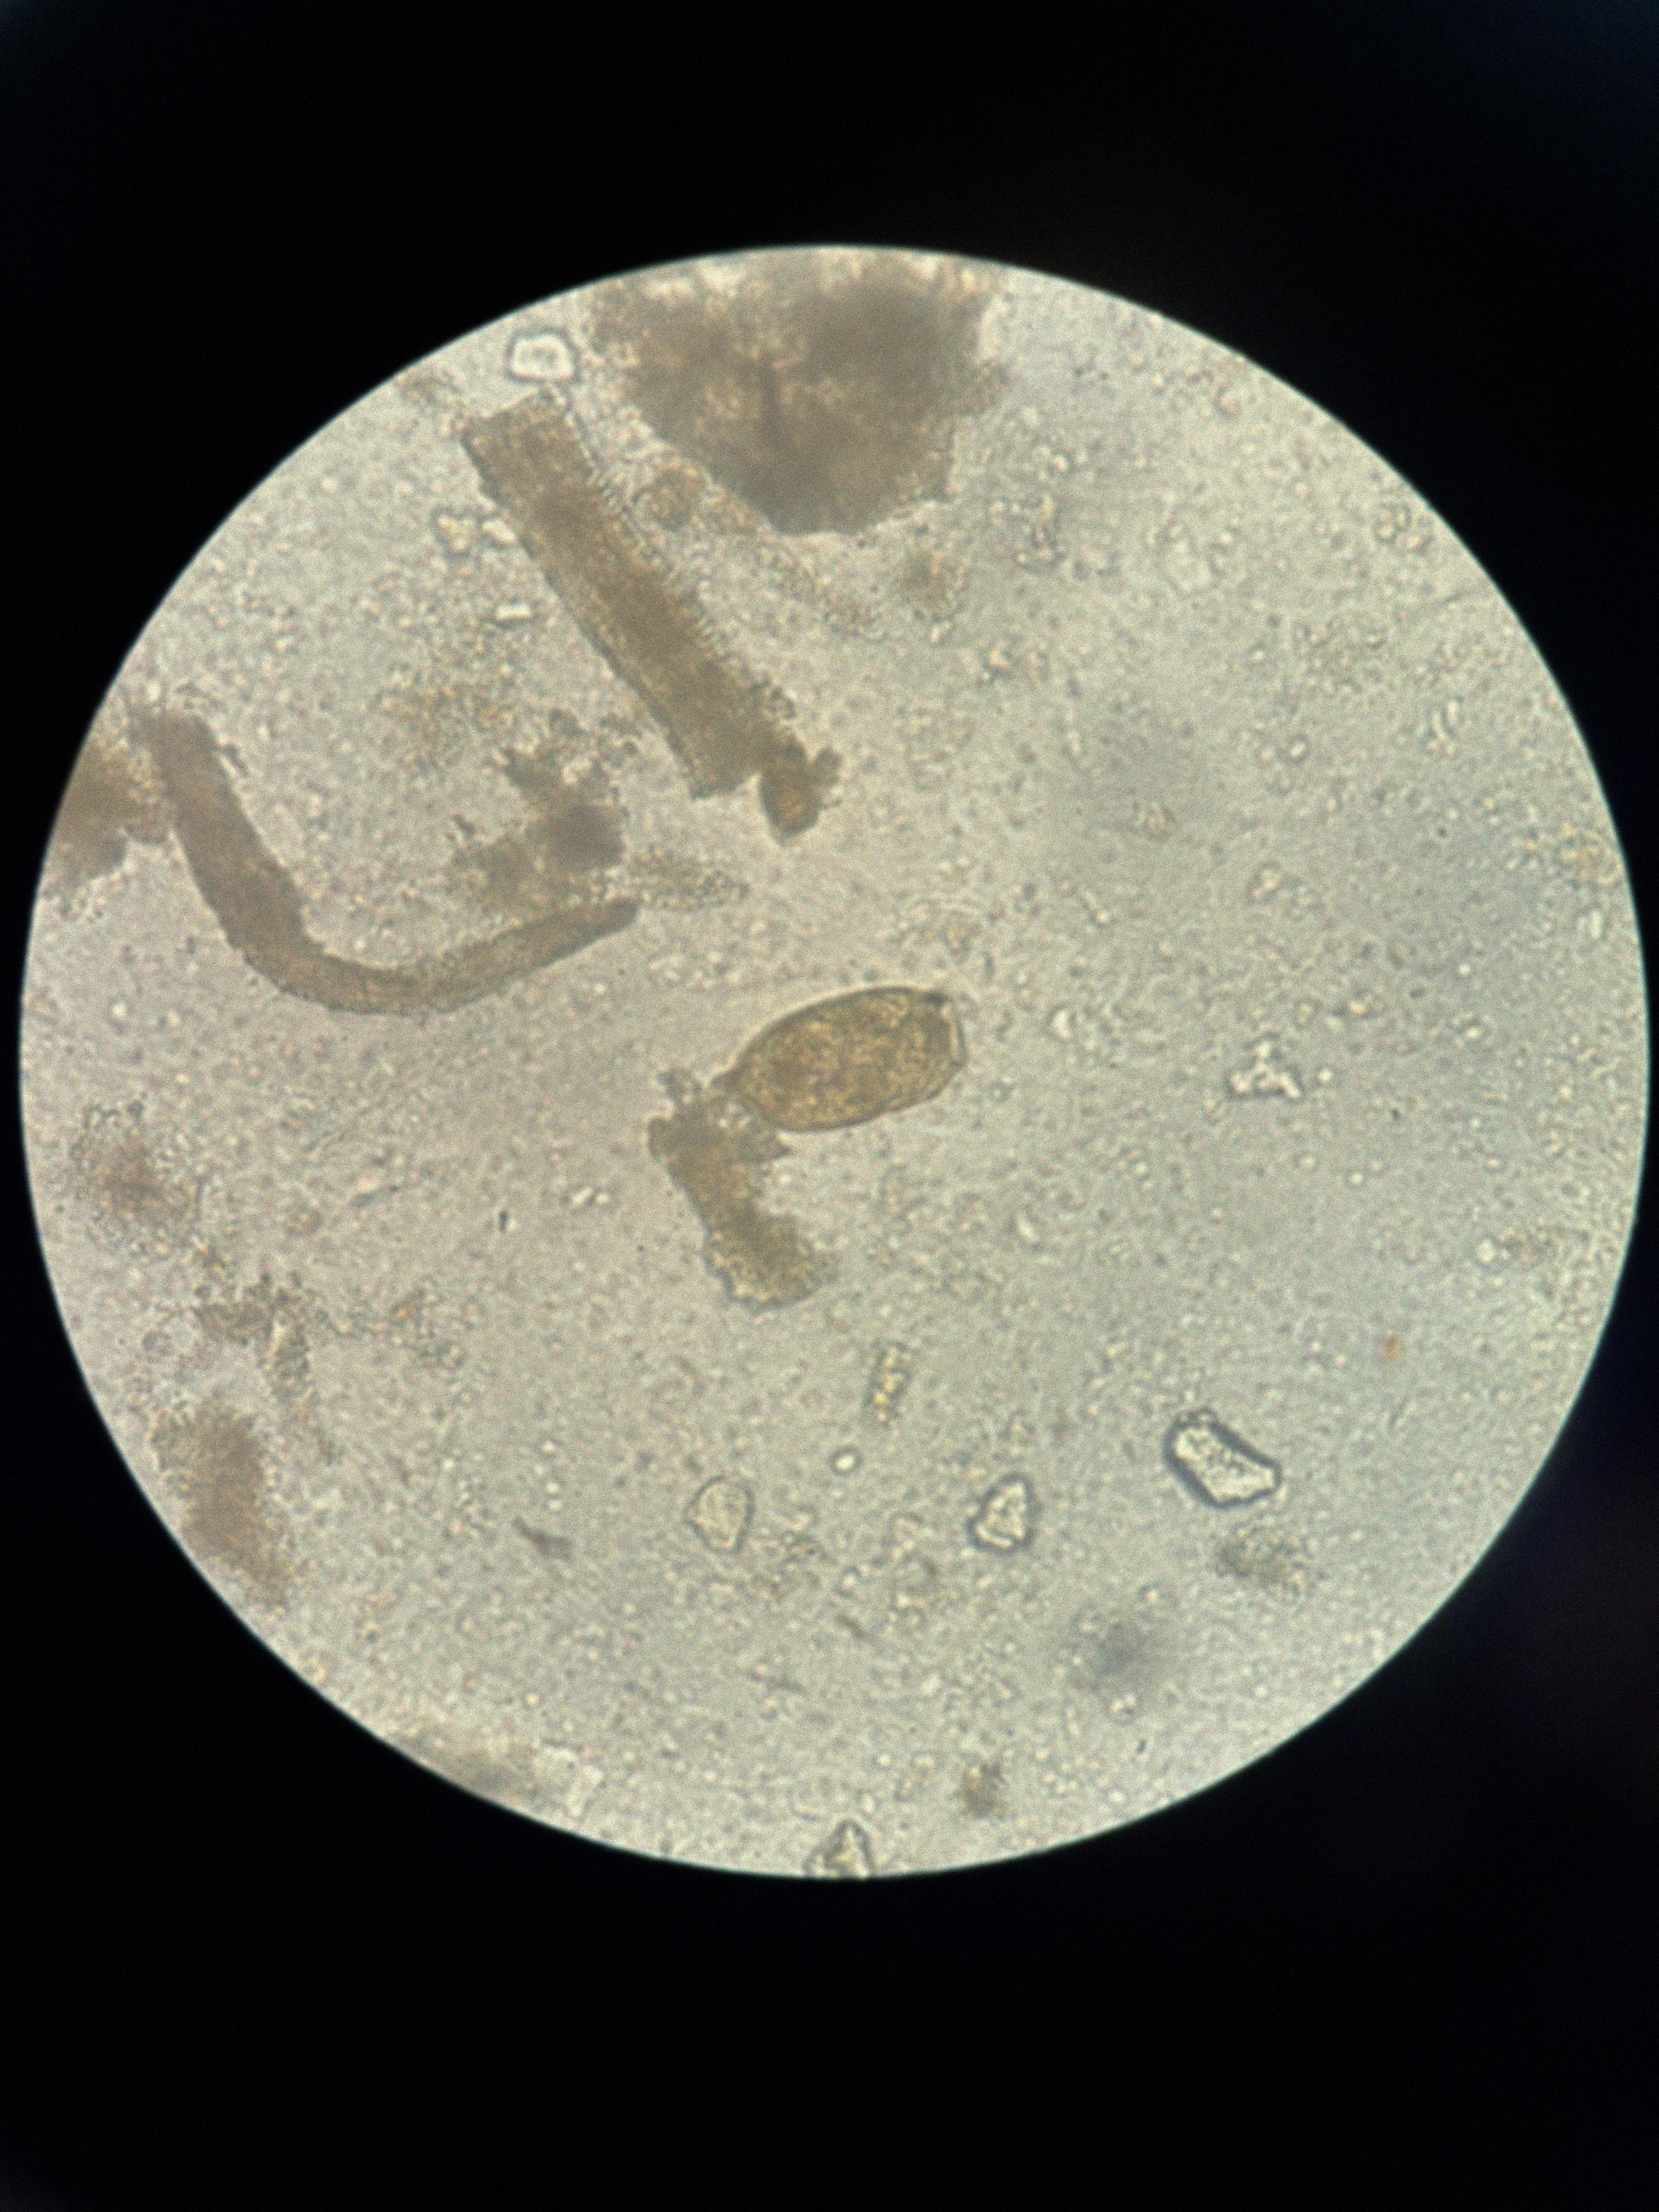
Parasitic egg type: Paragonimus spp